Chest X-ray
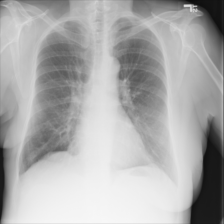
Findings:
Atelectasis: negative
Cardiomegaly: negative
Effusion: negative
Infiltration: negative
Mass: negative
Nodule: negative
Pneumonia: negative
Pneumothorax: negative
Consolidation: negative
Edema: negative
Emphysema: negative
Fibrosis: negative
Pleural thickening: negative
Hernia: negative